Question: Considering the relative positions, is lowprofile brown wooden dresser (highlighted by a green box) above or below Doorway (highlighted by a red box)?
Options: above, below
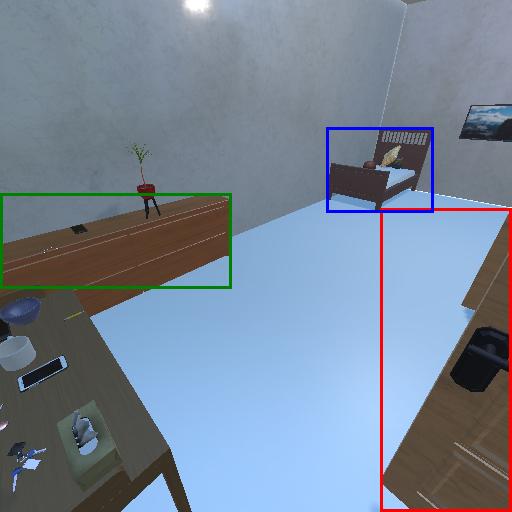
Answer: above